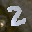
Label: 2